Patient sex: F
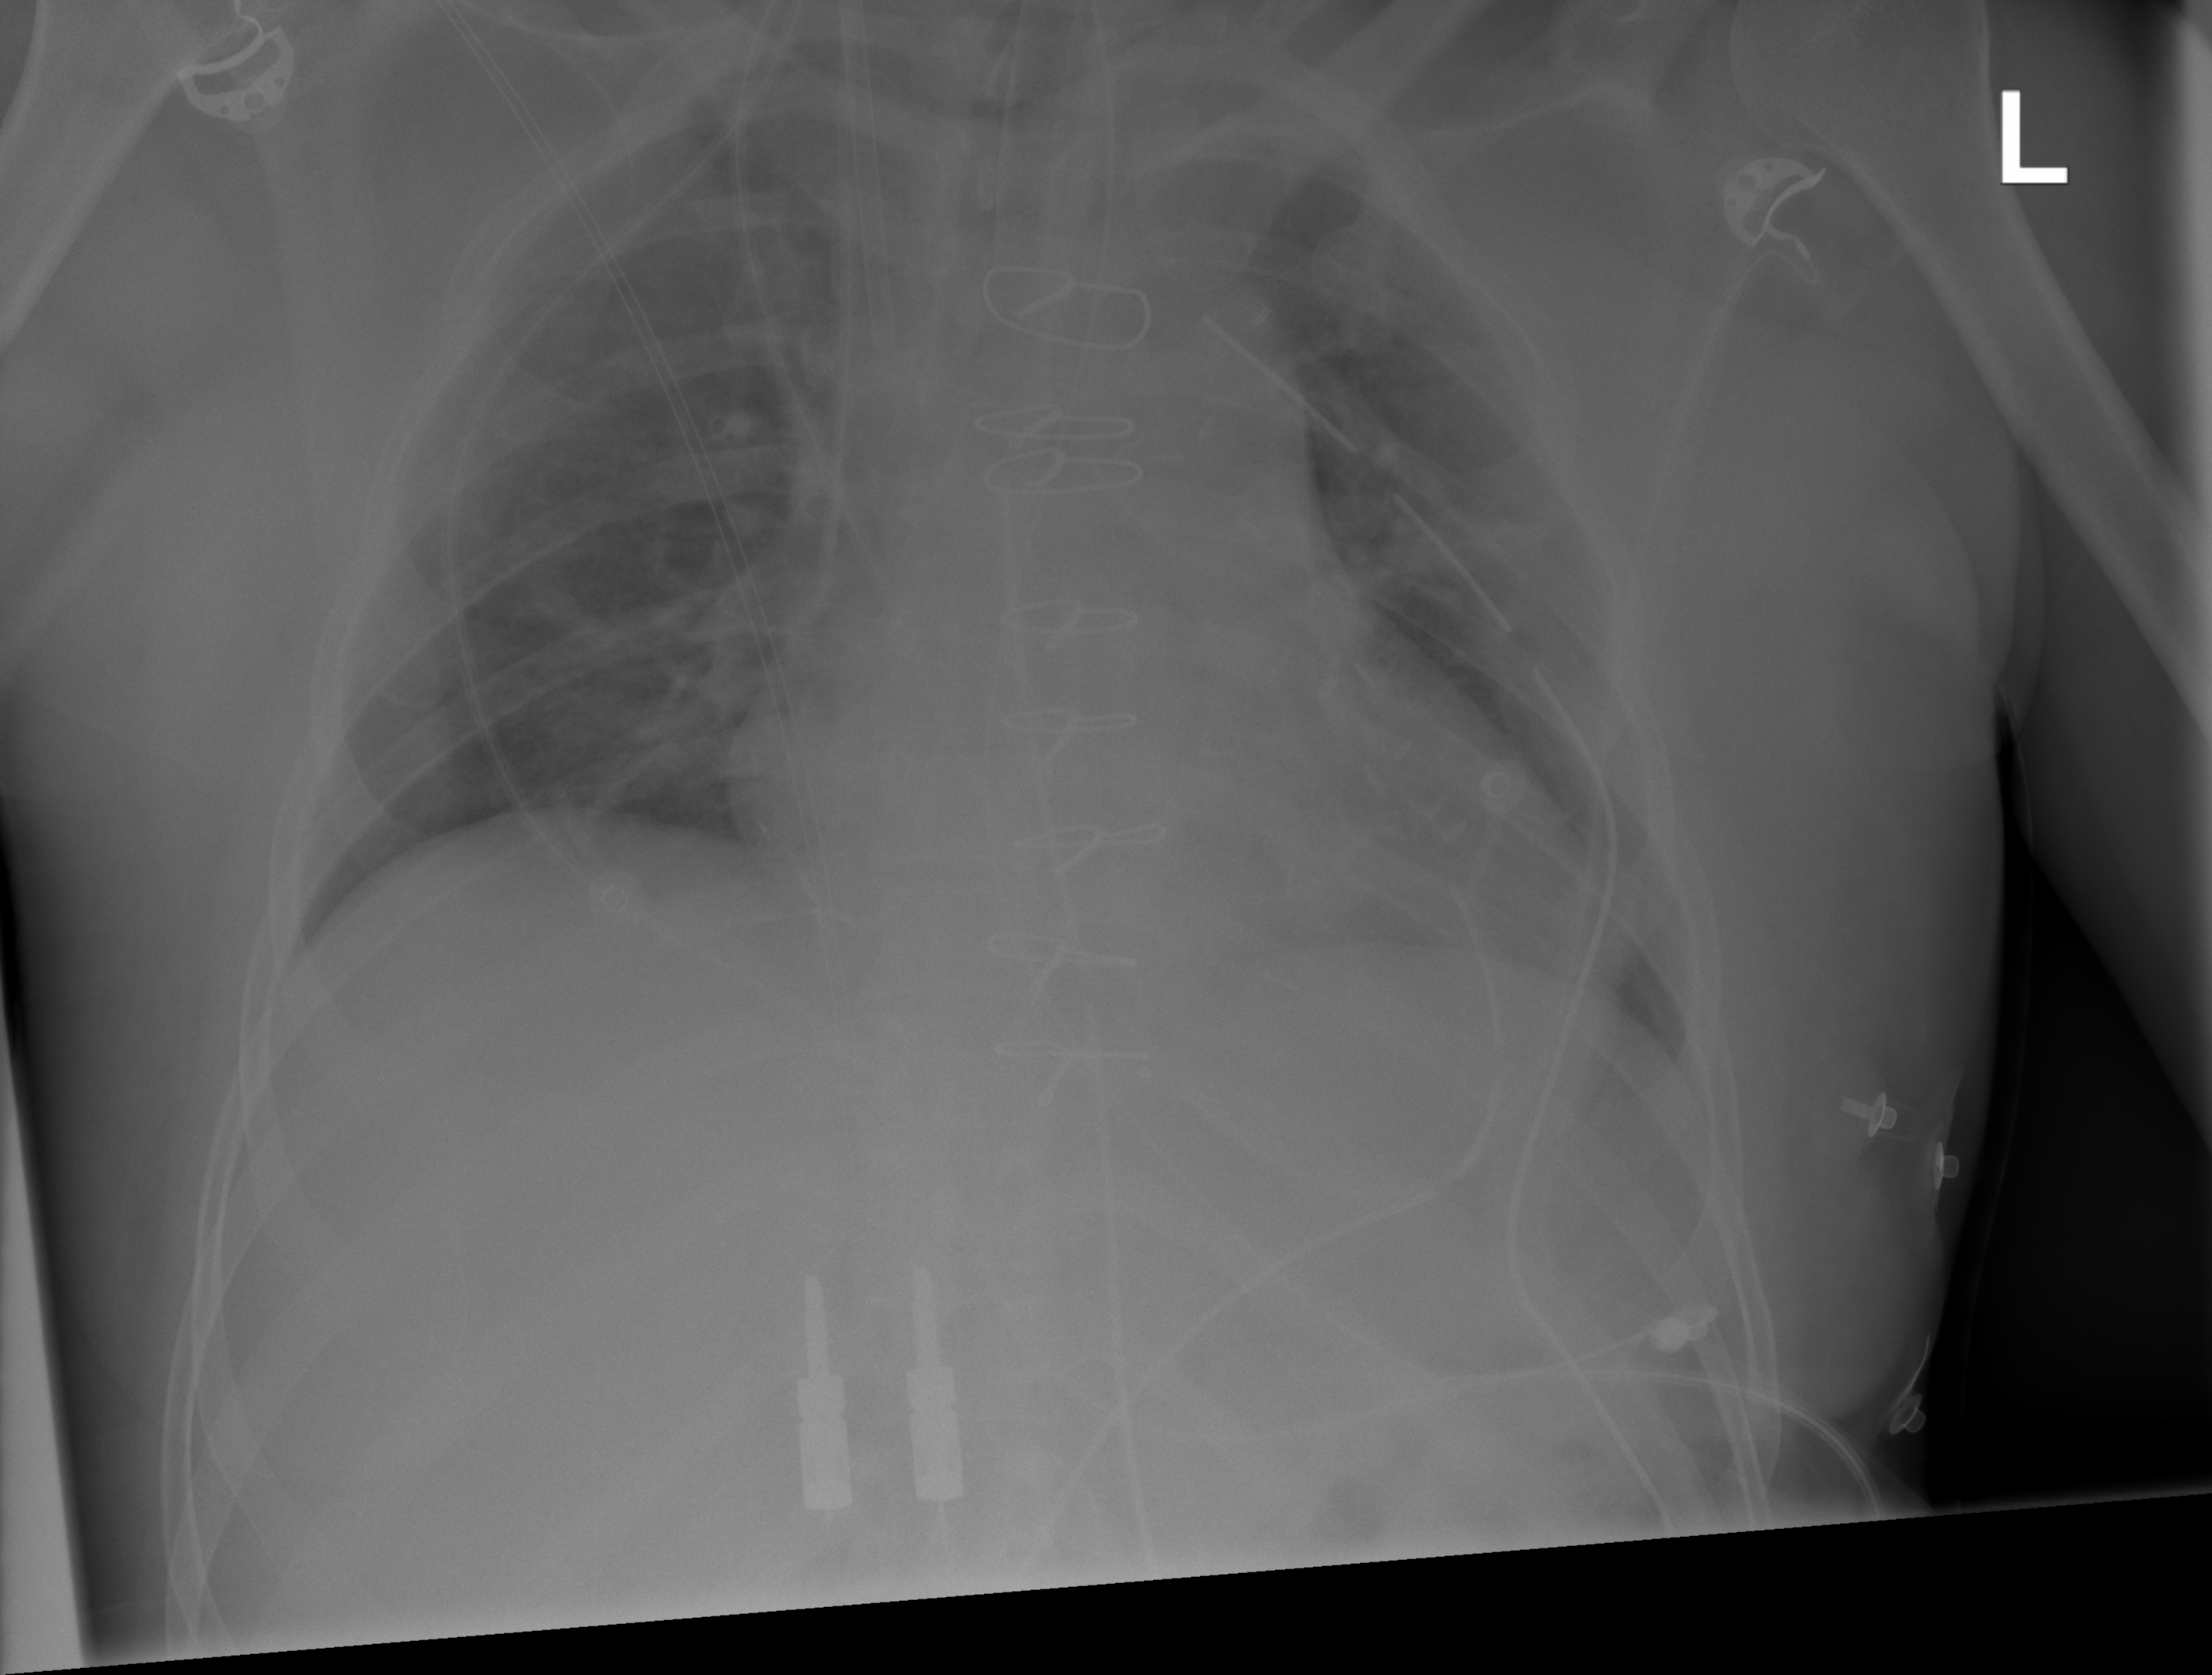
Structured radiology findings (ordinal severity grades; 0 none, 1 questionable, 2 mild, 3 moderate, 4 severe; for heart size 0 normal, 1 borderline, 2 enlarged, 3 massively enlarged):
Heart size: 2
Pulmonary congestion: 1
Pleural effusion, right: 0
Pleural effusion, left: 1
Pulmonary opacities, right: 0
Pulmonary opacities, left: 0
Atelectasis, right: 2
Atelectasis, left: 0